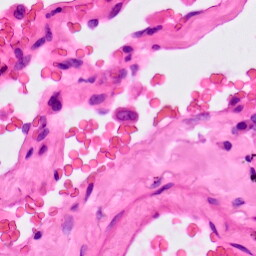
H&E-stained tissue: Lung